Field crop: tomato
Growth stage: 1
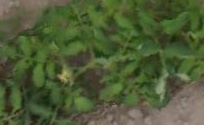
Species: tomato